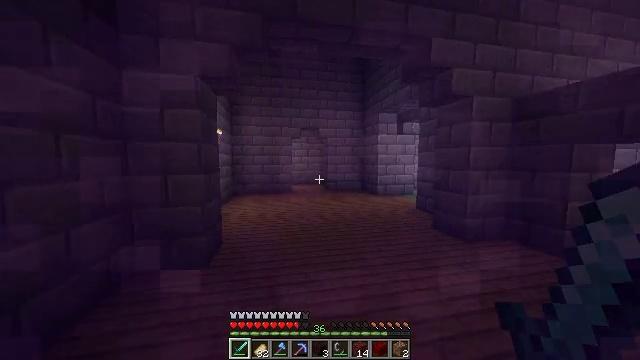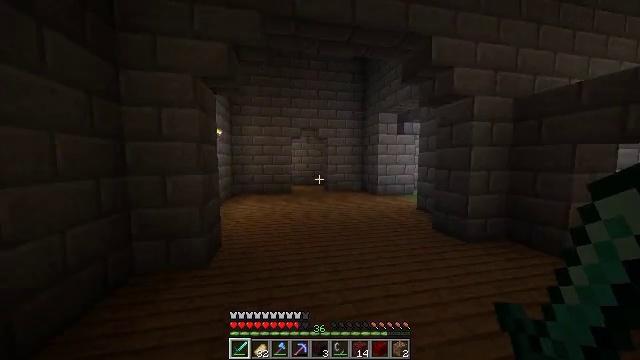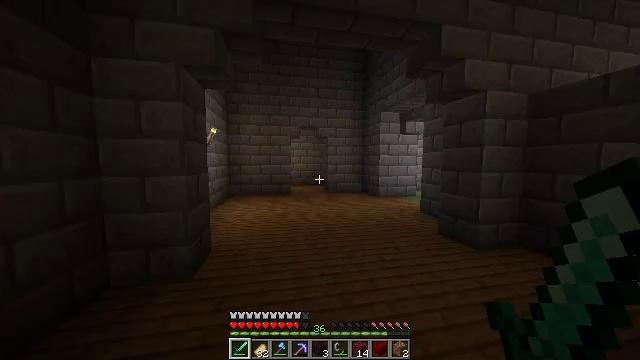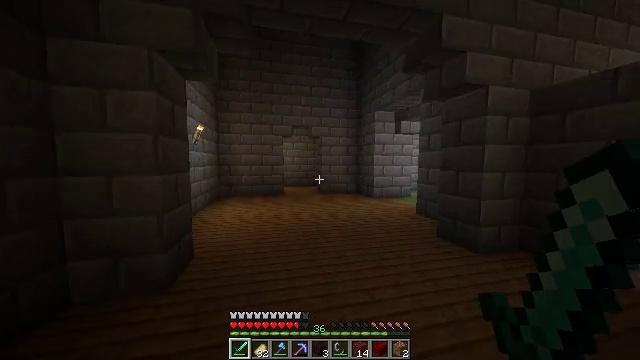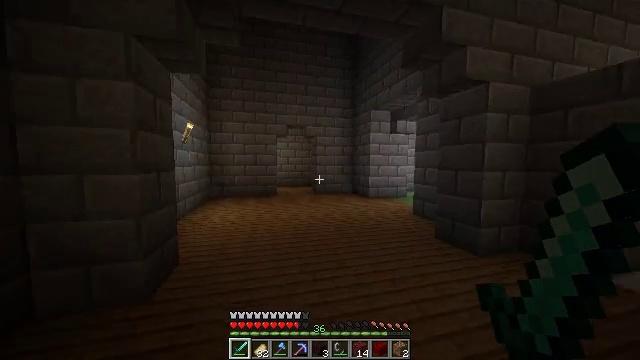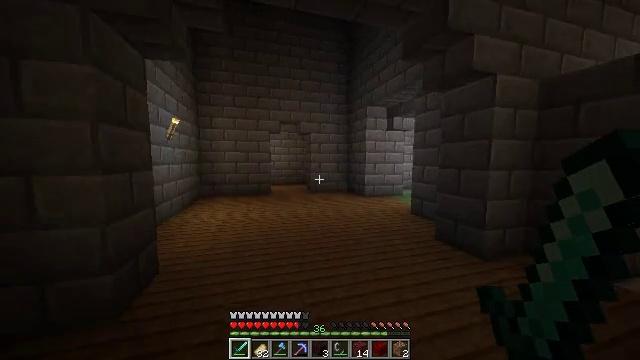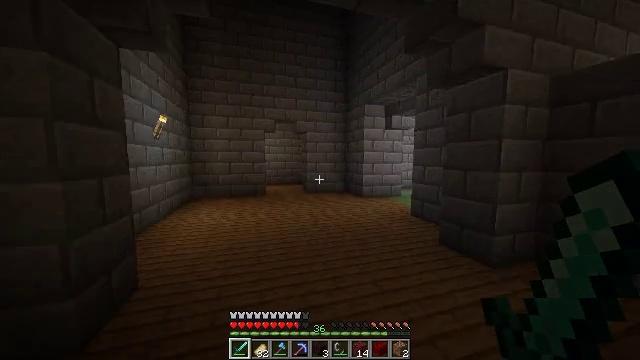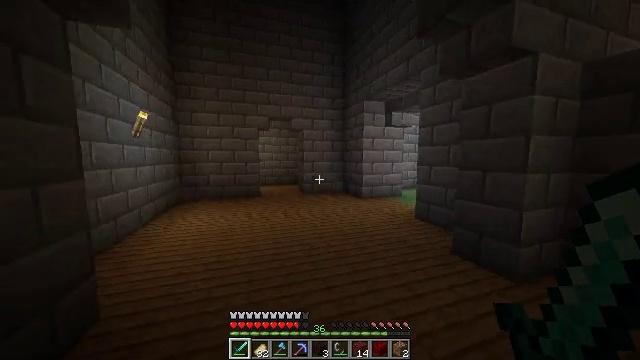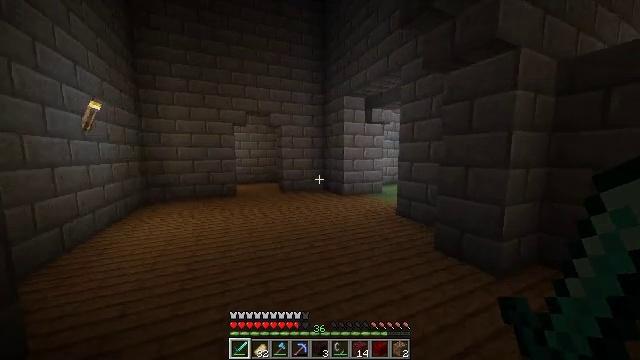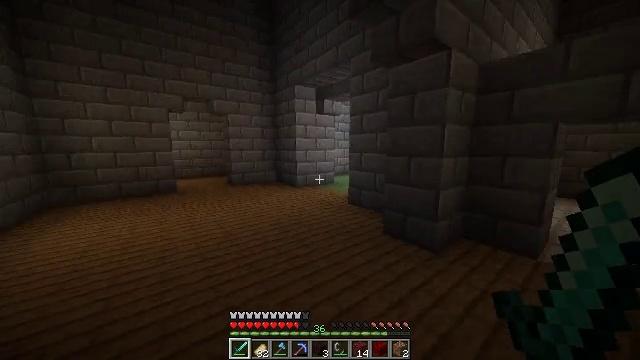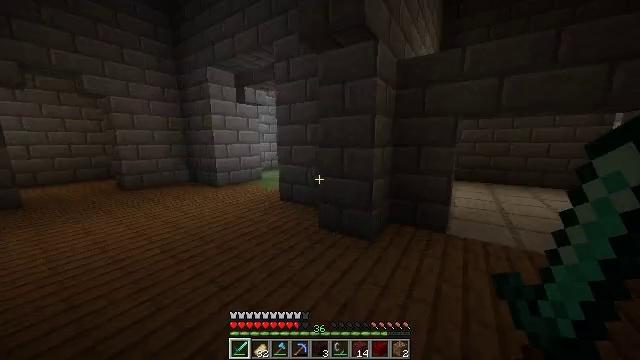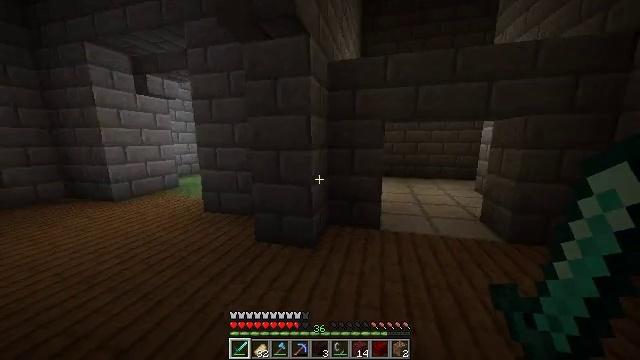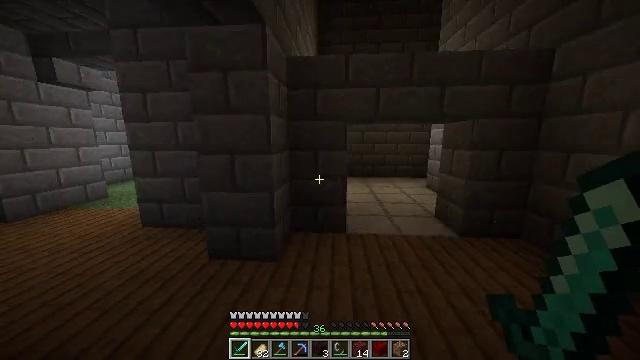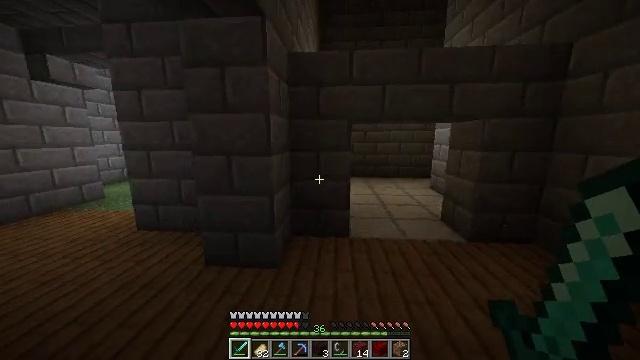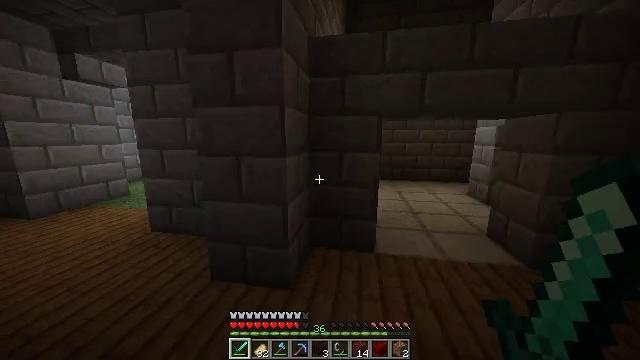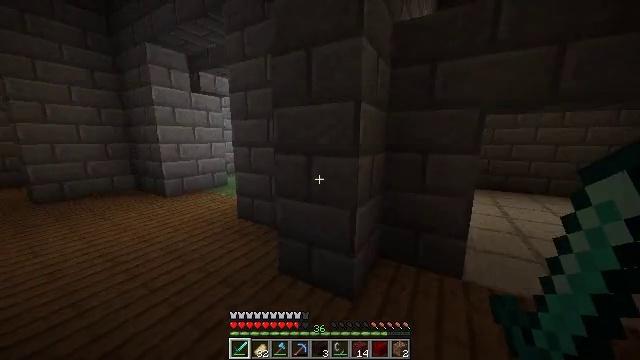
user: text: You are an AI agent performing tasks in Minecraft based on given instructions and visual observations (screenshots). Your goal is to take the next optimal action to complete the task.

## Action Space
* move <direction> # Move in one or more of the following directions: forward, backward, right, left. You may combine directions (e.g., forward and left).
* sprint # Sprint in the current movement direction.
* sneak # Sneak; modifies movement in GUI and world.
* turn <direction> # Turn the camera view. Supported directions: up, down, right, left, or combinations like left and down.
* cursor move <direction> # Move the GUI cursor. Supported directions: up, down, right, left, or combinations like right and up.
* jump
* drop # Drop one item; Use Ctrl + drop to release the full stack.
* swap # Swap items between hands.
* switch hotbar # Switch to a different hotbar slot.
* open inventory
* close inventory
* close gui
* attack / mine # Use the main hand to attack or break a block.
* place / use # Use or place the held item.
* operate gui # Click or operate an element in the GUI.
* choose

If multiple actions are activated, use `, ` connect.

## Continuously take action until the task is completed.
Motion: motion action
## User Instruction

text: Use blaze rod and cobblestones to craft a brewing stand.
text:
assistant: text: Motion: move forward, sprint
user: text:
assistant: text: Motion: move forward, sprint
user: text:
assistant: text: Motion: move forward, sprint, turn right
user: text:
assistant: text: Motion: move forward, turn right
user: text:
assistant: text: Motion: move forward, turn right
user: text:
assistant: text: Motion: move forward, turn right
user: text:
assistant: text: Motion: move forward, sprint, turn right
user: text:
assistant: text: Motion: move forward, sprint, turn right
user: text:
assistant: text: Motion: move forward, sprint, turn right and down
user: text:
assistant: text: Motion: move forward, turn right and down
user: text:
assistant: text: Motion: move forward, turn right
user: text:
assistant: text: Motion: move forward, turn right
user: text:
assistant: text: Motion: move forward
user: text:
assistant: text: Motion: move forward, turn left
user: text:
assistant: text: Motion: move forward, turn left
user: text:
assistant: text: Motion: move forward, turn left and up
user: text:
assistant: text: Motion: move forward, turn left and up
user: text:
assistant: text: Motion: move forward and move left
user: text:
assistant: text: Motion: move forward and move left
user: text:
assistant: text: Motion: move forward and move left, turn right
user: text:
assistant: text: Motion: move forward and move left, turn right
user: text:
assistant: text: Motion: move forward and move left, turn right
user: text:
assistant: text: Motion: move forward and move left, turn right
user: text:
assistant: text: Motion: move forward and move left
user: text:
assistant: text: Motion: move forward and move left
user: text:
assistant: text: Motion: move forward and move left
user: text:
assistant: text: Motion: move forward and move left, turn right
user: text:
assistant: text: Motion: move forward and move left, turn right
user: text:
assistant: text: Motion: move forward and move left, turn right
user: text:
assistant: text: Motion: move forward and move left, turn right